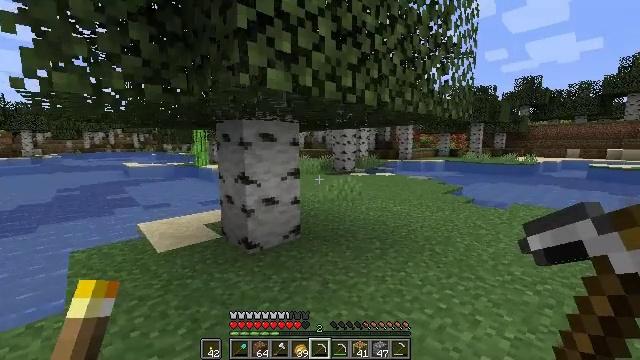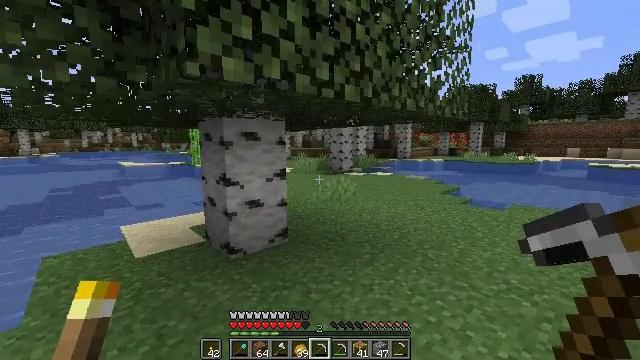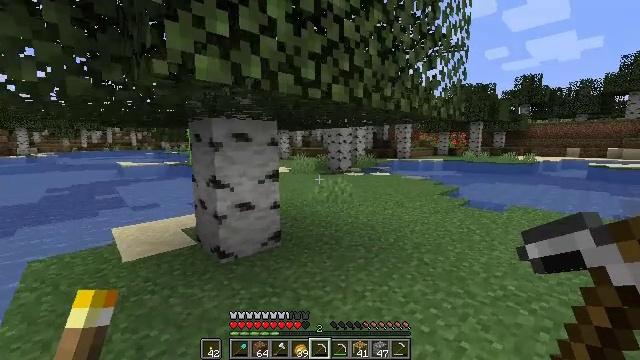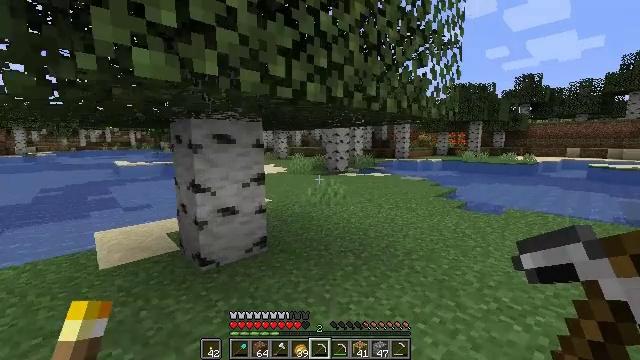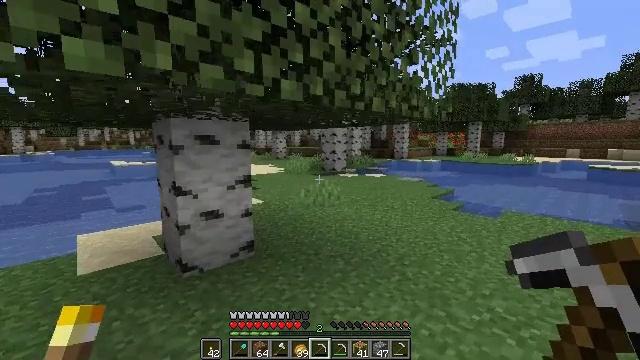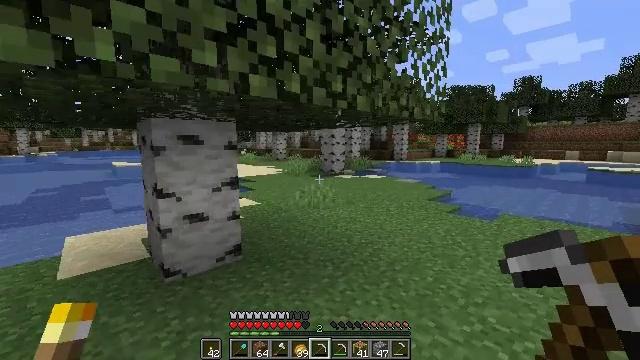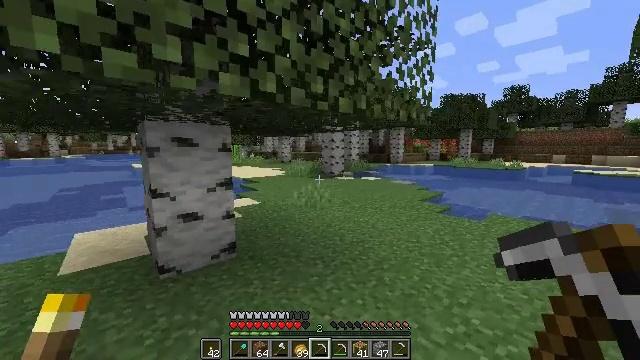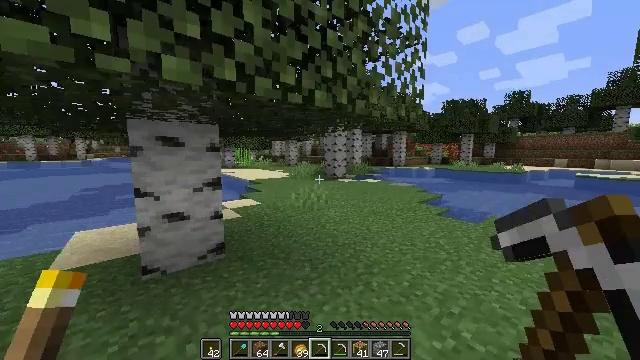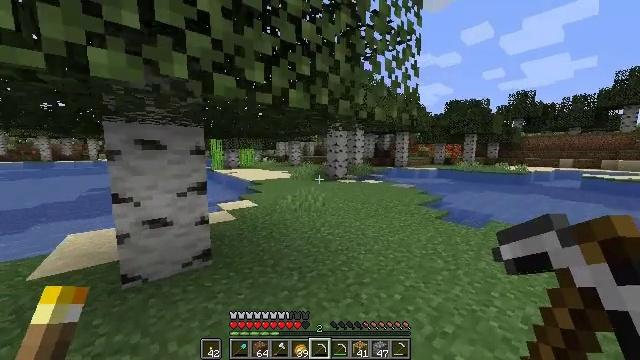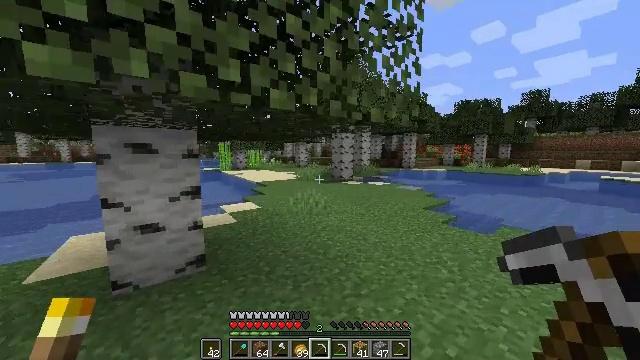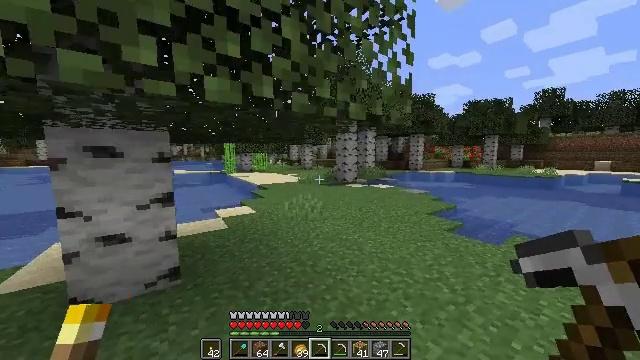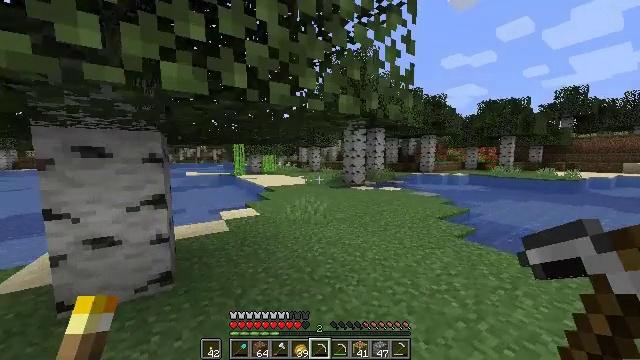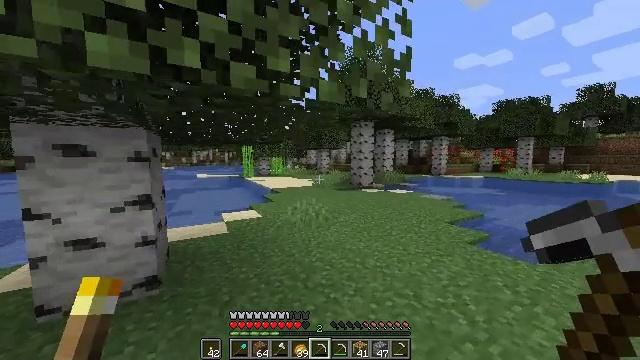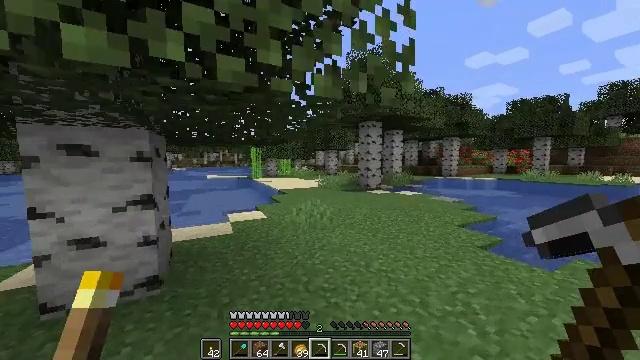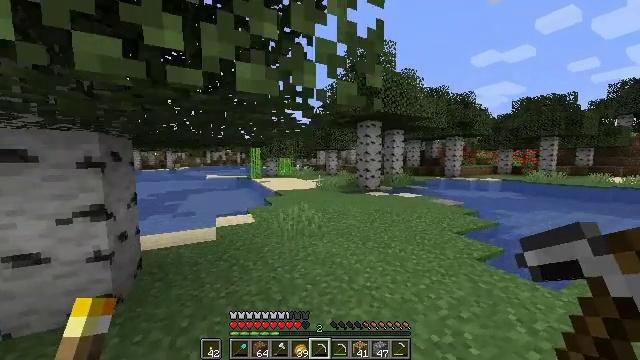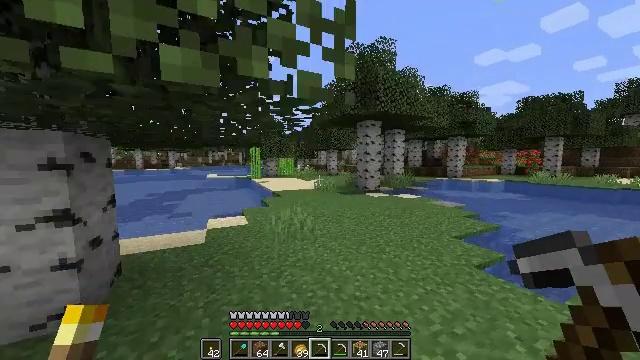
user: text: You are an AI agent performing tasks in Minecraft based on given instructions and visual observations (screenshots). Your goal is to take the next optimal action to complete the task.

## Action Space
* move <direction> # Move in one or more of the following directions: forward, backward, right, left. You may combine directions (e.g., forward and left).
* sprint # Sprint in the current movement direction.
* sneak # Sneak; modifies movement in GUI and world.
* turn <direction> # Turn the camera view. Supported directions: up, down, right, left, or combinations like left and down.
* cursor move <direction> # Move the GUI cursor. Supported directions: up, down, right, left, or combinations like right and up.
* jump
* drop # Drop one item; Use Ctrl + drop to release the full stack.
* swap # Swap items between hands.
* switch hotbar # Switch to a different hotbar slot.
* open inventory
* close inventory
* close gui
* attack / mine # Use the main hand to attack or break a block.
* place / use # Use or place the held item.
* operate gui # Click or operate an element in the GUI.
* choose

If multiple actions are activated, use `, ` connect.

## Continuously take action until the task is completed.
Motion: motion action
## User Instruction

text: Dive and mine the kelp.
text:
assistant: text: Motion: move forward and move right
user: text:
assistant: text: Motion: move forward and move right
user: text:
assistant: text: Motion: move forward and move right
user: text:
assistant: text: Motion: move forward and move right, sprint
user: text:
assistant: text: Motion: move forward and move right, sprint
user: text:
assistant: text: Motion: move forward and move right, sprint
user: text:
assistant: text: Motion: move forward and move right, sprint, turn left
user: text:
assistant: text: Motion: move forward and move right, sprint, turn left
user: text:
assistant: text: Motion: move forward and move right, sprint, turn left
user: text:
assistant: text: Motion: move forward and move right, turn left
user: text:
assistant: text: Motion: move forward and move right, turn left
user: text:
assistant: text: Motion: move forward and move right, sprint, turn left
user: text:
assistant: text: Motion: move forward and move right, sprint, turn left
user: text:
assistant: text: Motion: move forward and move right, sprint
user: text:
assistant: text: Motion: move forward and move right, sprint
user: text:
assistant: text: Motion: move forward and move right, sprint
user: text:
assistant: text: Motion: move forward and move right, sprint
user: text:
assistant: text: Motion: move forward and move right
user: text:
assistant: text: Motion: move forward and move right
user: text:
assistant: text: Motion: move forward and move right
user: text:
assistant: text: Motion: move forward and move right, sprint
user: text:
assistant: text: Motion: move forward and move right, sprint, turn left
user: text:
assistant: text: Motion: move forward, sprint, turn left
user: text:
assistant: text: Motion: move forward, sprint, turn left
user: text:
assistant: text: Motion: move forward, sprint, turn left
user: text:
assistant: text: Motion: move forward, turn left
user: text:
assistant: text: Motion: move forward, turn left
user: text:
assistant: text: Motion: move forward, turn left
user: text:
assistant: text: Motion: move forward
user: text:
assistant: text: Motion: move forward, sprint